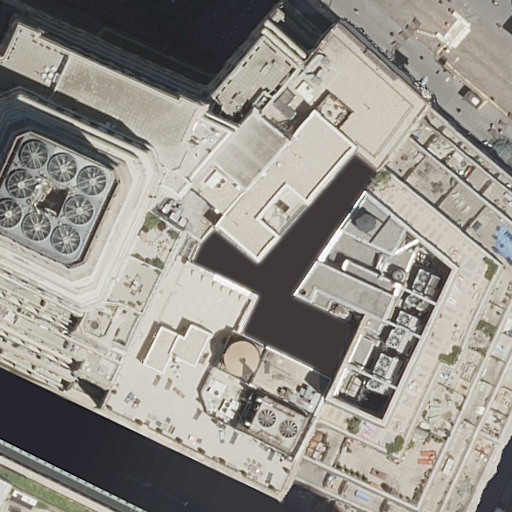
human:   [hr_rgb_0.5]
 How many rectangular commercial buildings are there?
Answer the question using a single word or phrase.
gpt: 0

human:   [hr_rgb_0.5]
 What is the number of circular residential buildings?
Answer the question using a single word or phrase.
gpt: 0

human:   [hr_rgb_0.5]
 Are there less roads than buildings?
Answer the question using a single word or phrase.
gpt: yes

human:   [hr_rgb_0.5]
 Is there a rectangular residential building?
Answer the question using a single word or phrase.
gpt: yes

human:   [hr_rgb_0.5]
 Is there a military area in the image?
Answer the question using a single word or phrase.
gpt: no

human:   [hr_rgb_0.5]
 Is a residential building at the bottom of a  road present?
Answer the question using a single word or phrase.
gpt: yes

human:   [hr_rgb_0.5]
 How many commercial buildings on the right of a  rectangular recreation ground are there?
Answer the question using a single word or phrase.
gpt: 0

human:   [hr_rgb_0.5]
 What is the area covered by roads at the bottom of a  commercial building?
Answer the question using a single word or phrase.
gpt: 0m2

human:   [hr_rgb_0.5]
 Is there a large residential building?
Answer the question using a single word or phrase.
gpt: yes

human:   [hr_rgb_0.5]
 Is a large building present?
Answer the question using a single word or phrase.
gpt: yes

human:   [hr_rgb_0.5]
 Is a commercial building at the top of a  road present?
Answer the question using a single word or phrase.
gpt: no

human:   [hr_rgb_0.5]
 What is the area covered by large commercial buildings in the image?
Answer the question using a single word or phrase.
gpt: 0m2

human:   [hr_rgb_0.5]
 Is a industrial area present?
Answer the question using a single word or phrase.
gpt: no

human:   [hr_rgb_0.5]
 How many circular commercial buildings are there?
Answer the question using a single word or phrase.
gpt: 0

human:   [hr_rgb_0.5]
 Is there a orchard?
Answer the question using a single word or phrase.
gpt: no

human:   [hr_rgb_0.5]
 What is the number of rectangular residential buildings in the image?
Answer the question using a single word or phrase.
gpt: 5

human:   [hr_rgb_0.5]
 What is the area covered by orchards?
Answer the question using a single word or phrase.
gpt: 0m2

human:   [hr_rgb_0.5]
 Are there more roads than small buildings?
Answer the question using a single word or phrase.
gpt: no

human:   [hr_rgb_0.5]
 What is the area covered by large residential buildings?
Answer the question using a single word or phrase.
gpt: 3290m2

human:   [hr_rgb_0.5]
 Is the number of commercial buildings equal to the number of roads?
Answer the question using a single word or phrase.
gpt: no

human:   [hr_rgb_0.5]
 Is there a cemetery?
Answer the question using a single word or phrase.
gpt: no

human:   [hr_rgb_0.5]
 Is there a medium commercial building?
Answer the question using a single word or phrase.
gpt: no

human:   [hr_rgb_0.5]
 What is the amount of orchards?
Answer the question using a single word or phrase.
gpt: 0

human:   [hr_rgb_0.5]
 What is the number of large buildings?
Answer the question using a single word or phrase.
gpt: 3

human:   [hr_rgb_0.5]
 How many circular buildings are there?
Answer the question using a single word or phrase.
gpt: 0

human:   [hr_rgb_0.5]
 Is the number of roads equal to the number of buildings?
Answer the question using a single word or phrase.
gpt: no

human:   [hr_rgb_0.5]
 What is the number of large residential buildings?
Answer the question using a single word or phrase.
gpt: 3

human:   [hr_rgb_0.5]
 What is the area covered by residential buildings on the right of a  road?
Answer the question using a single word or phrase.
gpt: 1133m2

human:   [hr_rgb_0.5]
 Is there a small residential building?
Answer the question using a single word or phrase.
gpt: yes

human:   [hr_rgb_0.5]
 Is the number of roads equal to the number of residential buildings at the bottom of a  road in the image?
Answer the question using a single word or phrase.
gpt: no

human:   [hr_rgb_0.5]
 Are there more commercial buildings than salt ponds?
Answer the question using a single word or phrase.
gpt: no

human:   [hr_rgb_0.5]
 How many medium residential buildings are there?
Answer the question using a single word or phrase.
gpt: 1

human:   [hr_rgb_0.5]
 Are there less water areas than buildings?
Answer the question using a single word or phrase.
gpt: yes

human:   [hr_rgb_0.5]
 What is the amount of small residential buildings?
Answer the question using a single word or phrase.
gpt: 4

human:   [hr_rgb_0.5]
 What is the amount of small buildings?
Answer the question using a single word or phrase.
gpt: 4

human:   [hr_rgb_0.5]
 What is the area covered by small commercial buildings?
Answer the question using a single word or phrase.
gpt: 0m2